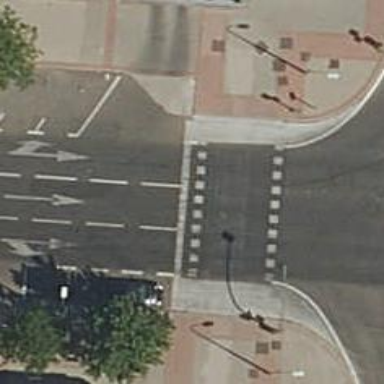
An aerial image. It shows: Crossing with traffic signals.